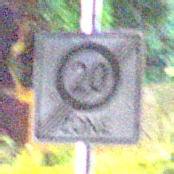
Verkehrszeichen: EndeZone20
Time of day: Night
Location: Outdoor (Suburban)
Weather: PartlyCloudy
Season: NotSpecified
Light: Artificial